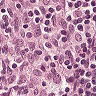
Metastatic tissue present: no